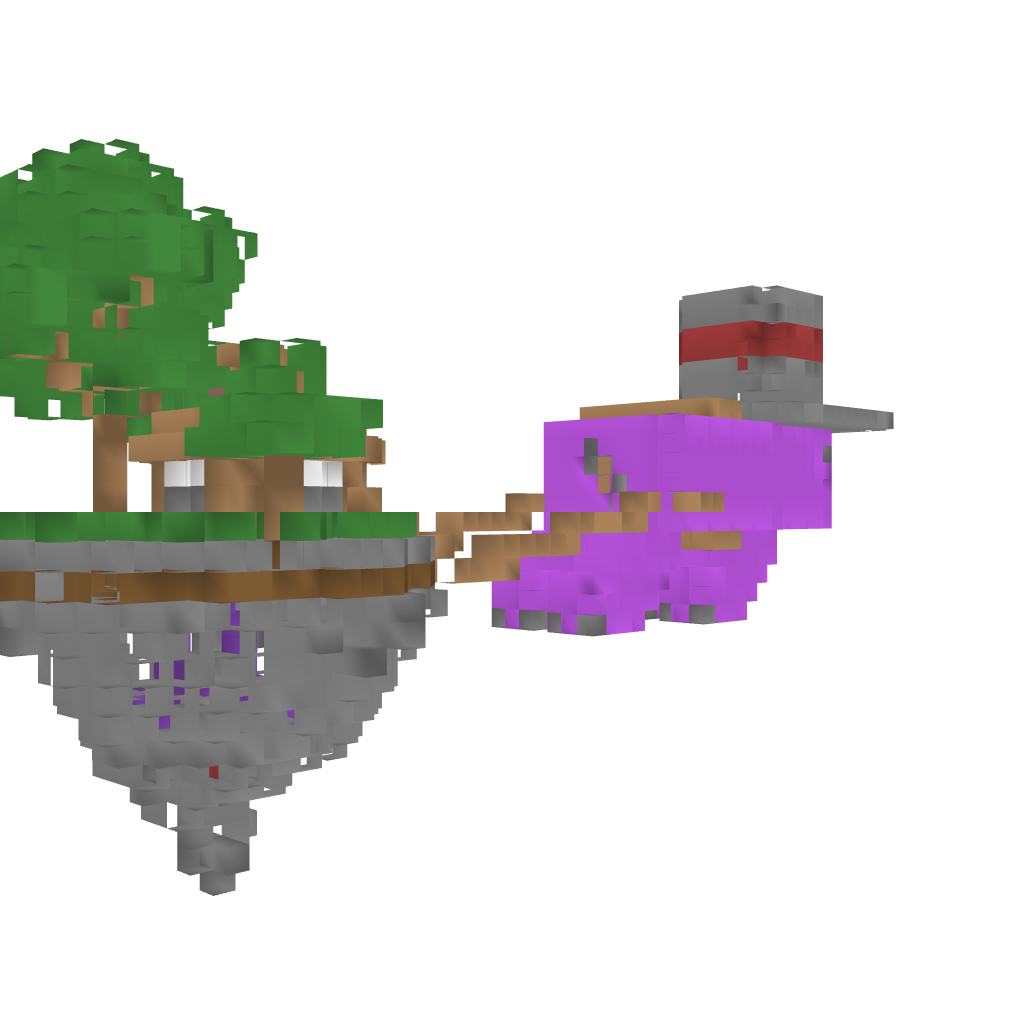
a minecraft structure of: Flying Pig high quality